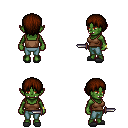
a pixel art fantasy rpg character, female body template, orc, green skin, brown pirate shirt, teal pants, brown plain hairstyle, bracelets, gray slippers, dagger, four views (front, back, left, right), 2x2 character sprite sheet, small pixel art, hard edges, no anti-aliasing